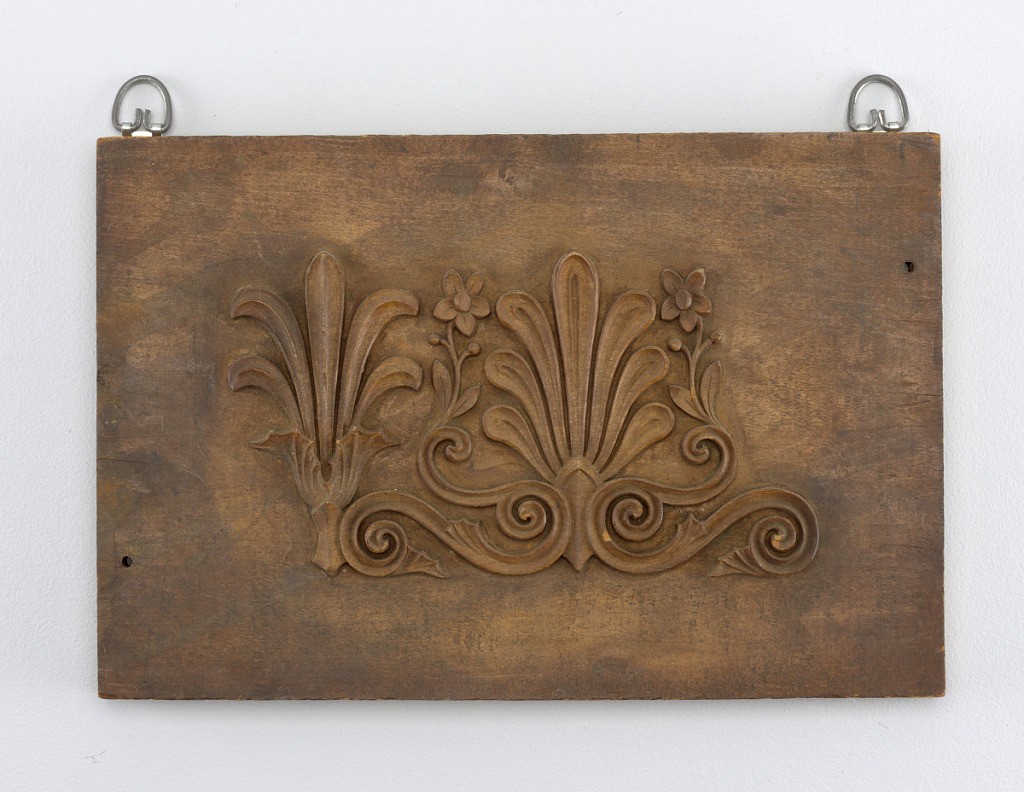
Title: Plaque
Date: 1820–30
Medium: Wood, carved
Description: Pattern for architectural molding